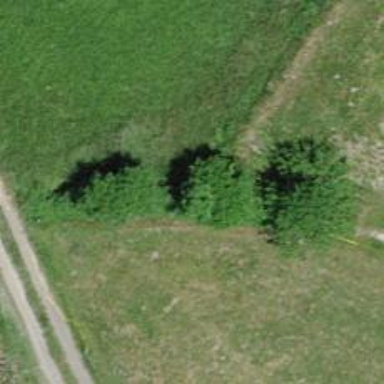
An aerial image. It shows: Ditch in the surroundings.